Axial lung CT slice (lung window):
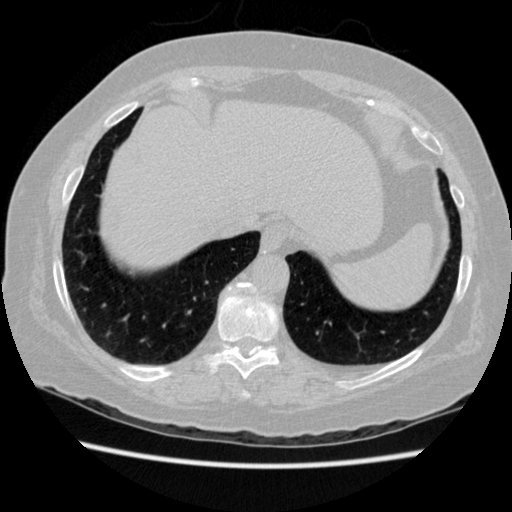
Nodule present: no